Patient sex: F
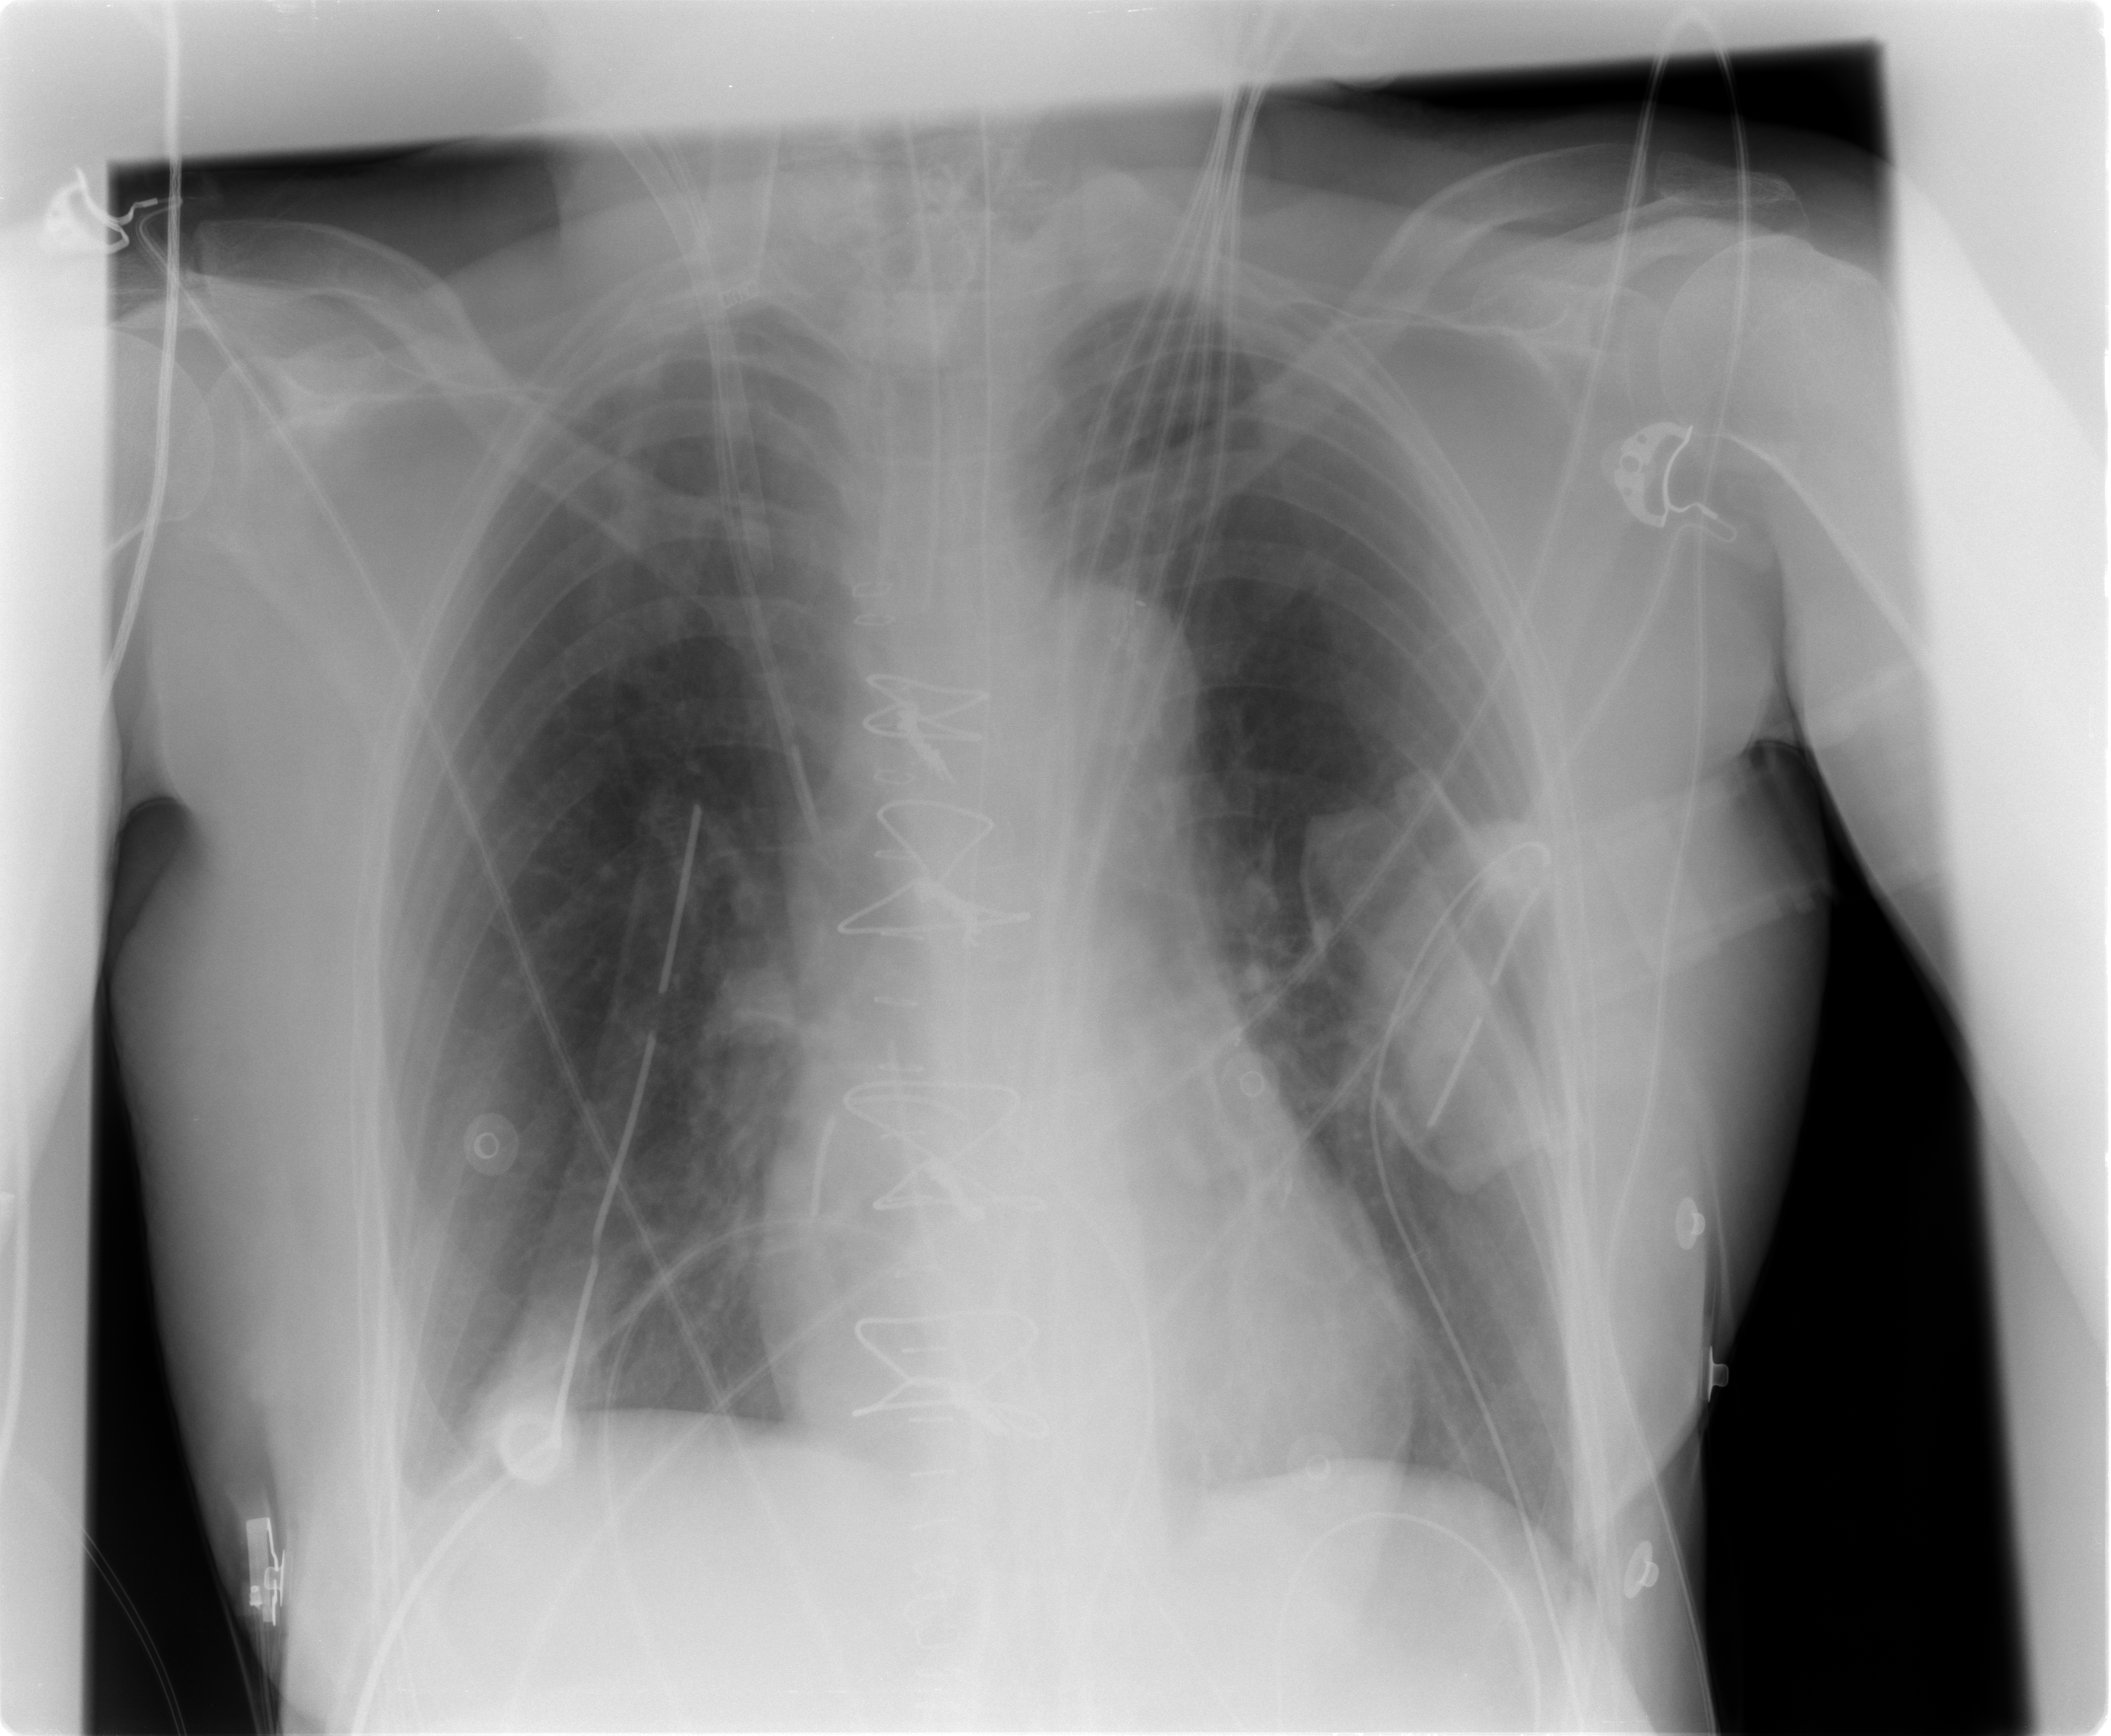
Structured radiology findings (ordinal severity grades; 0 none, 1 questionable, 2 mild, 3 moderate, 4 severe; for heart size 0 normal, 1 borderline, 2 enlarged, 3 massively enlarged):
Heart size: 0
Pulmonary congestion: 0
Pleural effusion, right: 1
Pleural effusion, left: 0
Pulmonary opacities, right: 0
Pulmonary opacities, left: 0
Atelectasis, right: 2
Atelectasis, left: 0